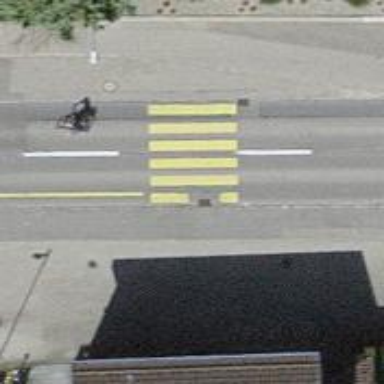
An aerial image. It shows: Zebra crossing on the road.